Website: apple
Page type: customer-info-address
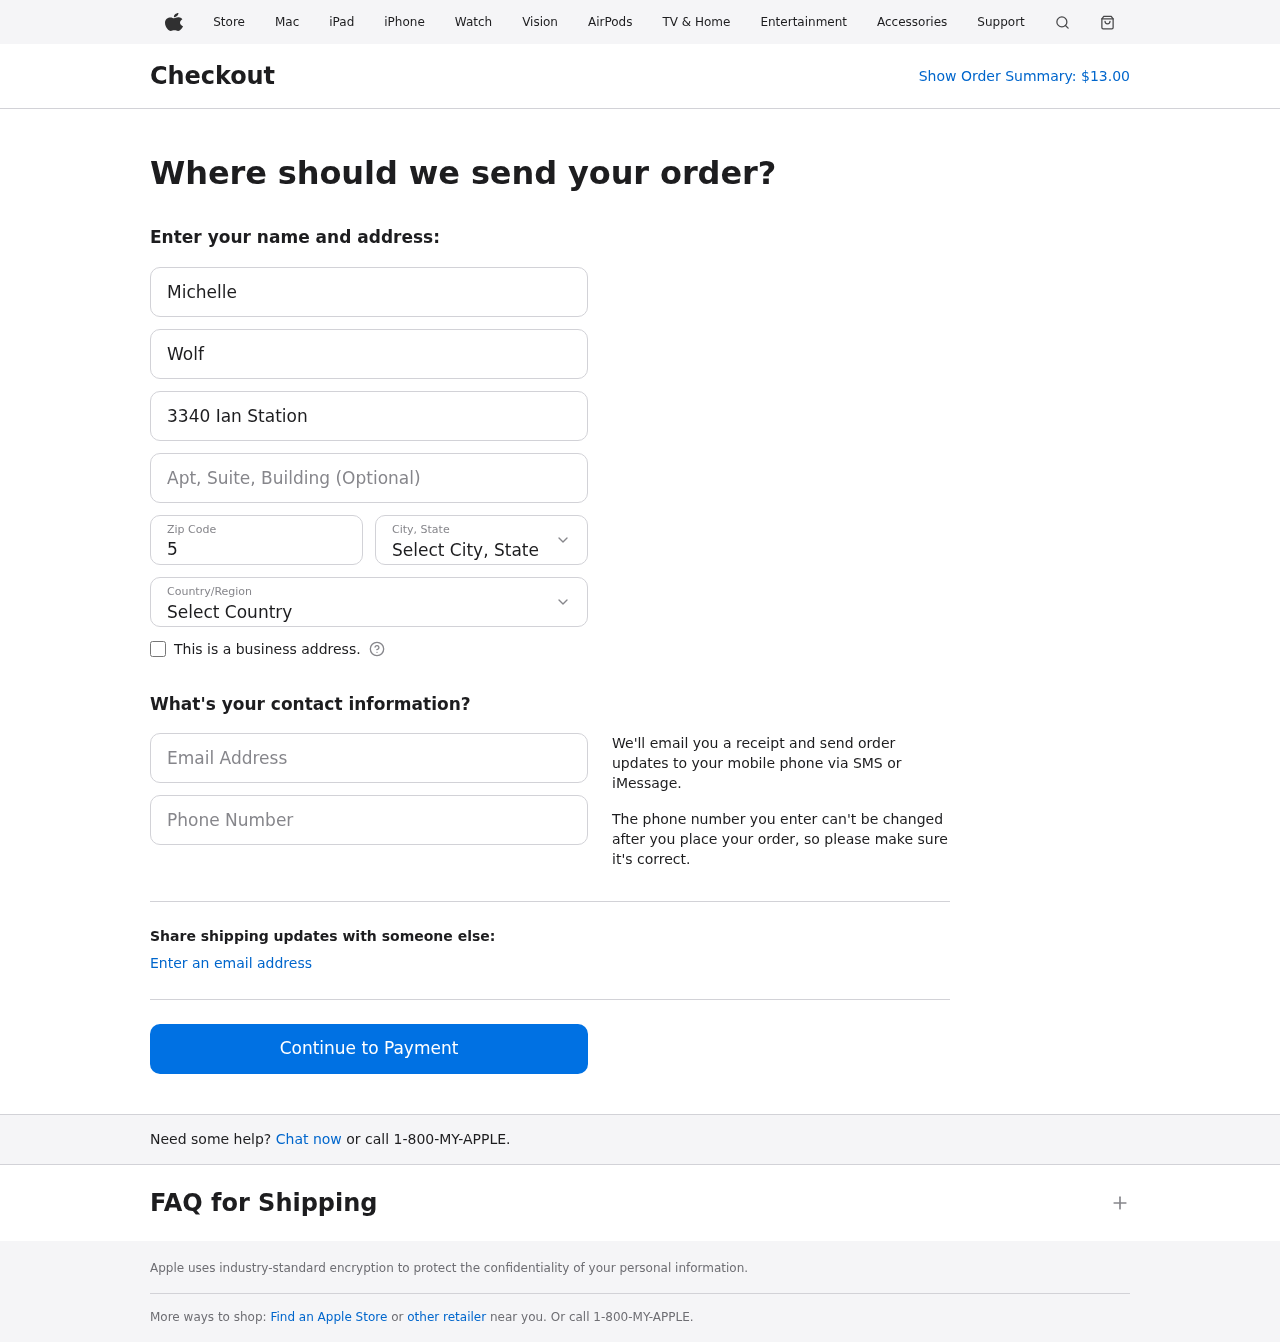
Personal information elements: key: PII_CITY_STATE
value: North Luis, CA
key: PII_COUNTRY
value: United States
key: PII_EMAIL
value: mwolf@hotmail.com
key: PII_FIRSTNAME
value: Michelle
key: PII_LASTNAME
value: Wolf
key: PII_PHONE
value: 9679735308
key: PII_POSTCODE
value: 56696
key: PII_STREET
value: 3340 Ian Station
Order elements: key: ORDER_TOTAL
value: $13.00